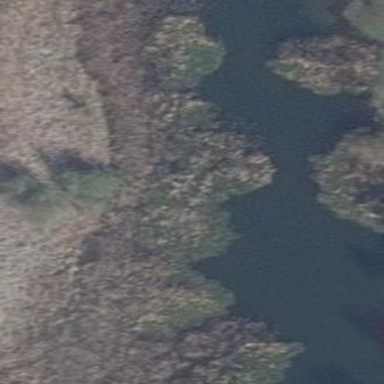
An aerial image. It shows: Reedbed wetland area.